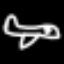
Label: airplane